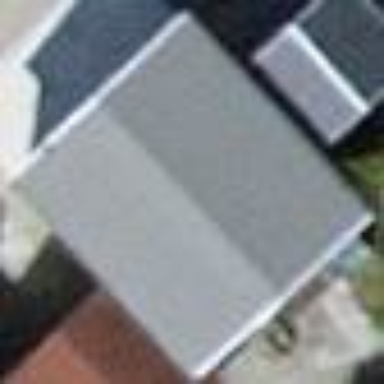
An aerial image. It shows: Garage building.